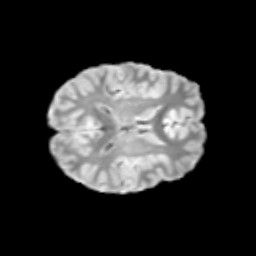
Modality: T2w
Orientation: axial
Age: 12
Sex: male
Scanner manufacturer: siemens
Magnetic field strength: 3 T
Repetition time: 3.8 s
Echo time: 0.07 s